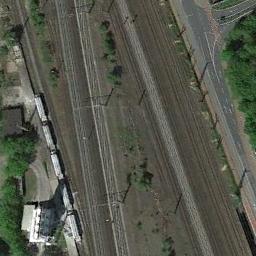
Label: railway